（2024·闵行区校级三模）已知 $OA$ 是圆柱 $OO_1$ 下底面的一条半径，$OA=1$，$OO_1=10$，$P$ 为该圆柱侧面上一动点，$PB$ 垂直下底面于点 $B$，若 $\angle OPB = \angle AOB$，则对于下述结论：$\textcircled{1}$动点 $P$ 的轨迹为椭圆；$\textcircled{2}$动点$P$ 的轨迹长度为 $2\sqrt{2}\pi$；以下说法正确的为（\quad）

A. $\textcircled{1}\textcircled{2}$都正确 \quad B. $\textcircled{1}$正确，$\textcircled{2}$错误 \quad C. $\textcircled{1}$错误，$\textcircled{2}$正确 \quad D. $\textcircled{1}\textcircled{2}$都错误
【解答】
\noindent \textbf{【分析】} 将圆柱的侧面展开得，可知点 $P$ 的轨迹为两条互相垂直的线段，进而可以得到轨迹。

\noindent \textbf{【解答】} 解：以 $A$ 为原点将圆柱侧面和底面展开如下图，

设 $P(x,y)$，所以 $|AB|=|x|$，$|PB|=y$，

由题意，$PB = \angle AOB = \widehat{AB} = |x|$，

所以当 $x>0$ 时 $x=y$，同理 $x<0$ 时 $-x=y$，

所以点 $P$ 的轨迹在展开图中为两条互相垂直的线段，在圆柱面上不是椭圆，

两条线段的长度均为 $\sqrt{2}\pi$，故轨迹长为 $2\sqrt{2}\pi$。

故选：$C$。

\noindent \textbf{【点评】} 本题考查立体几何中的动点轨迹问题，属于中档题。

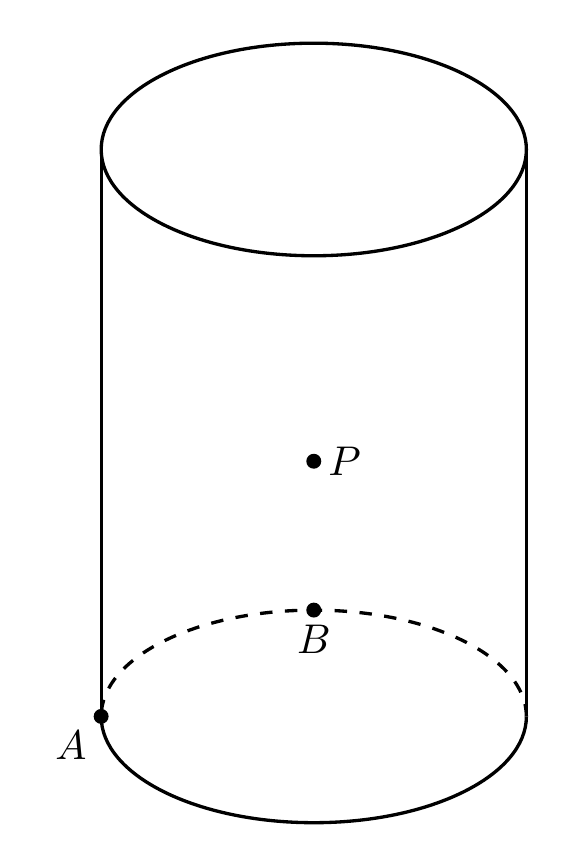
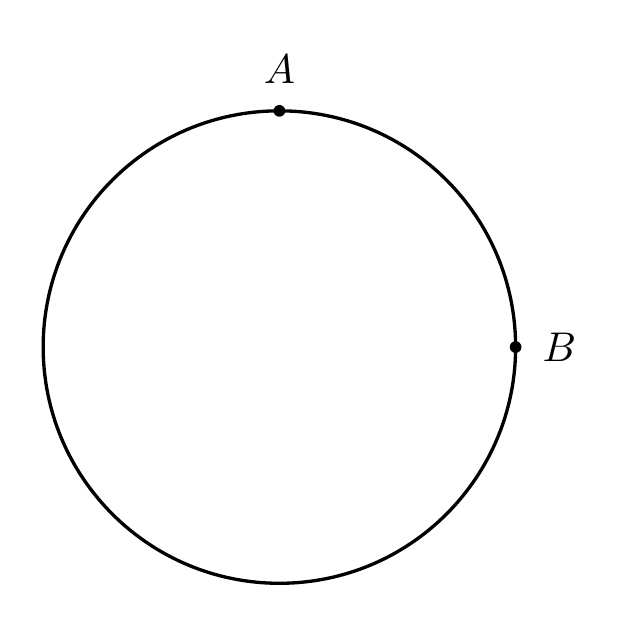
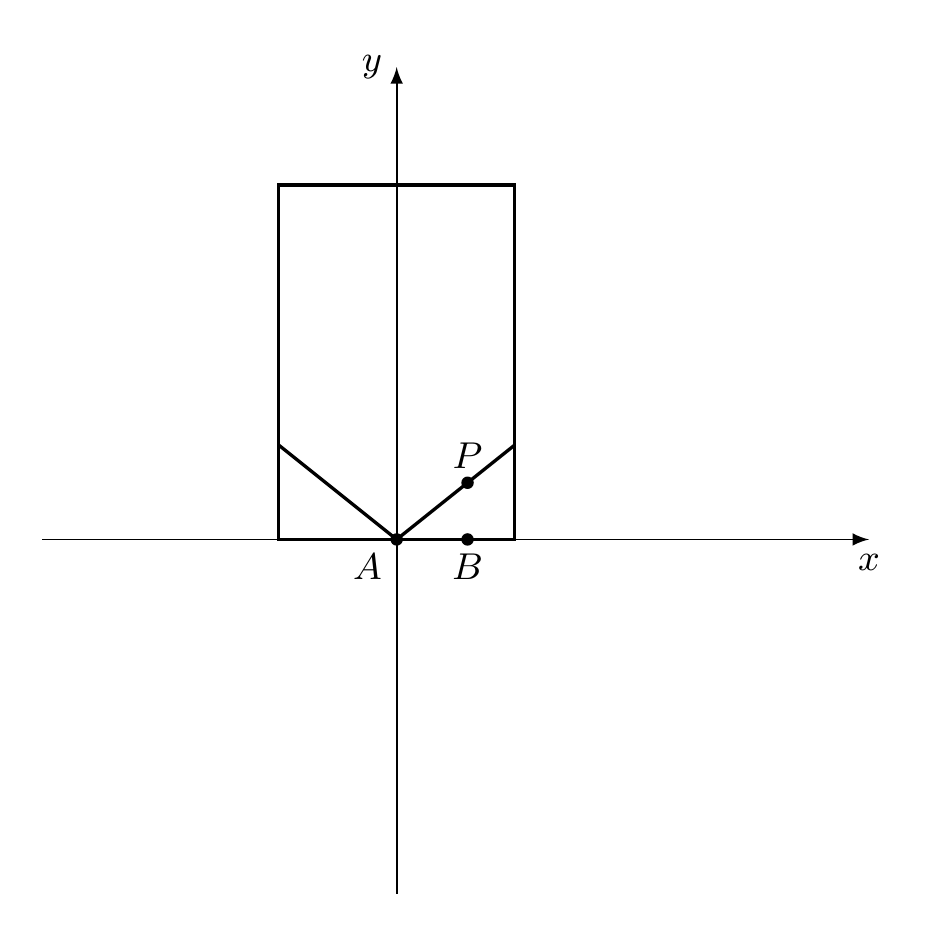